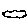
Label: cloud